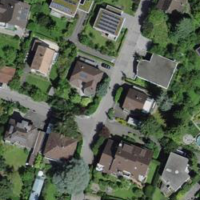
EUNIS habitat code: 54
Species observed at this site:
Fagus sylvatica